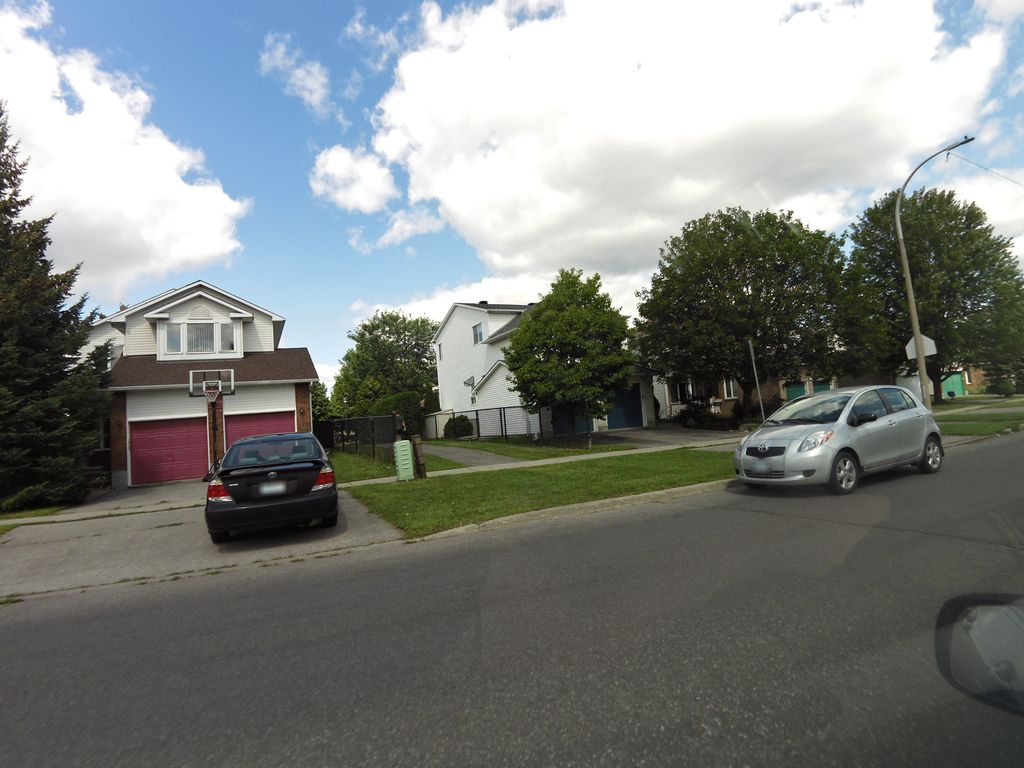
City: ottawa-gatineau